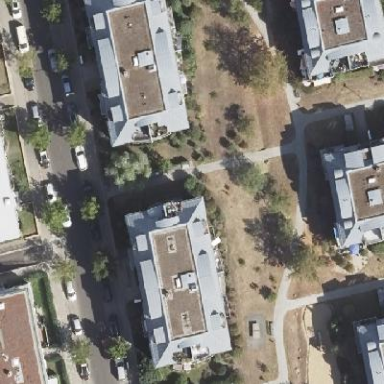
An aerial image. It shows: Apartment building with quadruple saltbox roof shape.